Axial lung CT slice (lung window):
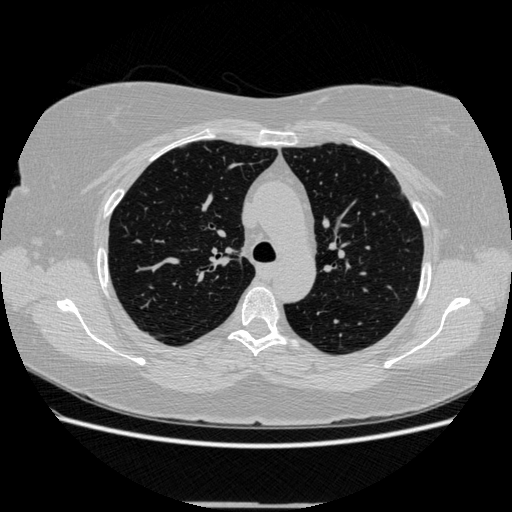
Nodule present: no